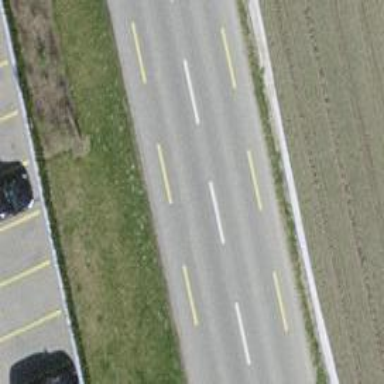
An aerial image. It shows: Primary highway with dedicated lane for cyclists.